Field crop: maize
Growth stage: 1
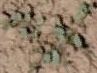
Species: convolvulus